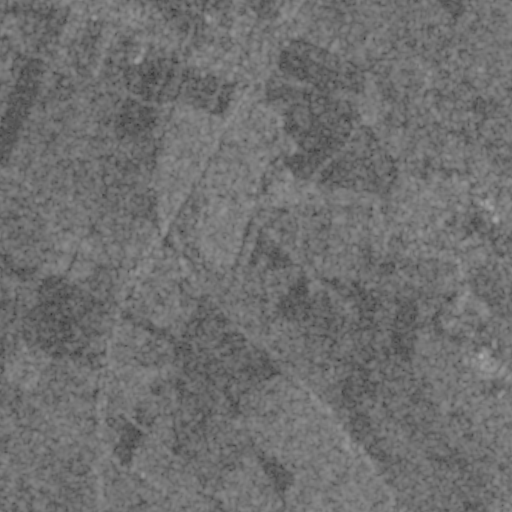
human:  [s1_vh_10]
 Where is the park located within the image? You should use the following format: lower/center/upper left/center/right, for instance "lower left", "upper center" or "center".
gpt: The park is located in the center right of the image.
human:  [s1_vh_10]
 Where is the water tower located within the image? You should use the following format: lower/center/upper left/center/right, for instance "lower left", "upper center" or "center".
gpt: The water tower is located in the lower right of the image.
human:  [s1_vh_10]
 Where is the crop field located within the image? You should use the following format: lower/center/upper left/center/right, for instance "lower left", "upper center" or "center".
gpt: There is no crop field in the image.

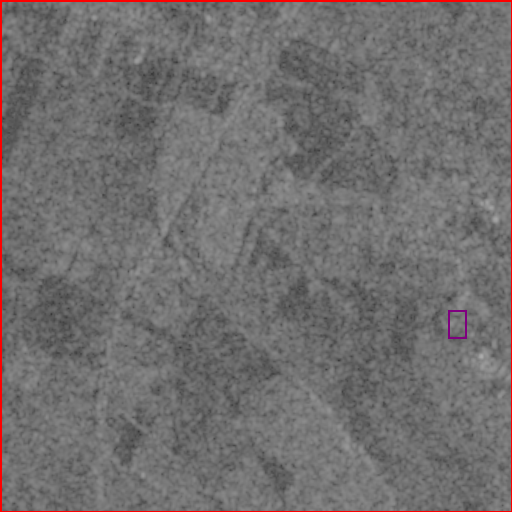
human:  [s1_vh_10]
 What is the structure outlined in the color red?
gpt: The structure outlined in red is a crop field.
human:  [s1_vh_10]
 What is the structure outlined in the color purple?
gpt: The structure outlined in purple is a park.
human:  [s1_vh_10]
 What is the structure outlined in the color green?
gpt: There is no green outline.